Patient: sex M, age 69
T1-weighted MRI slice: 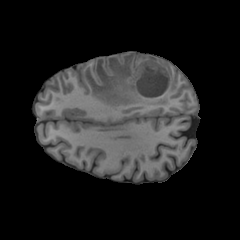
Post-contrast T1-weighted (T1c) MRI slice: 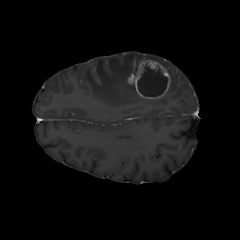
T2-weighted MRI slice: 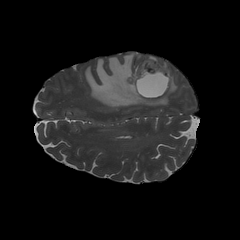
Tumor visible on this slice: yes
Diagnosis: Glioblastoma, IDH-wildtype
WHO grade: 4